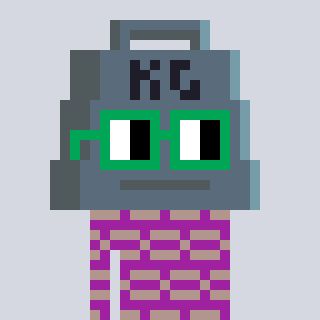
a pixel art character with square green glasses, a weight-shaped head and a magenta-colored body on a cool background